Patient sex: M
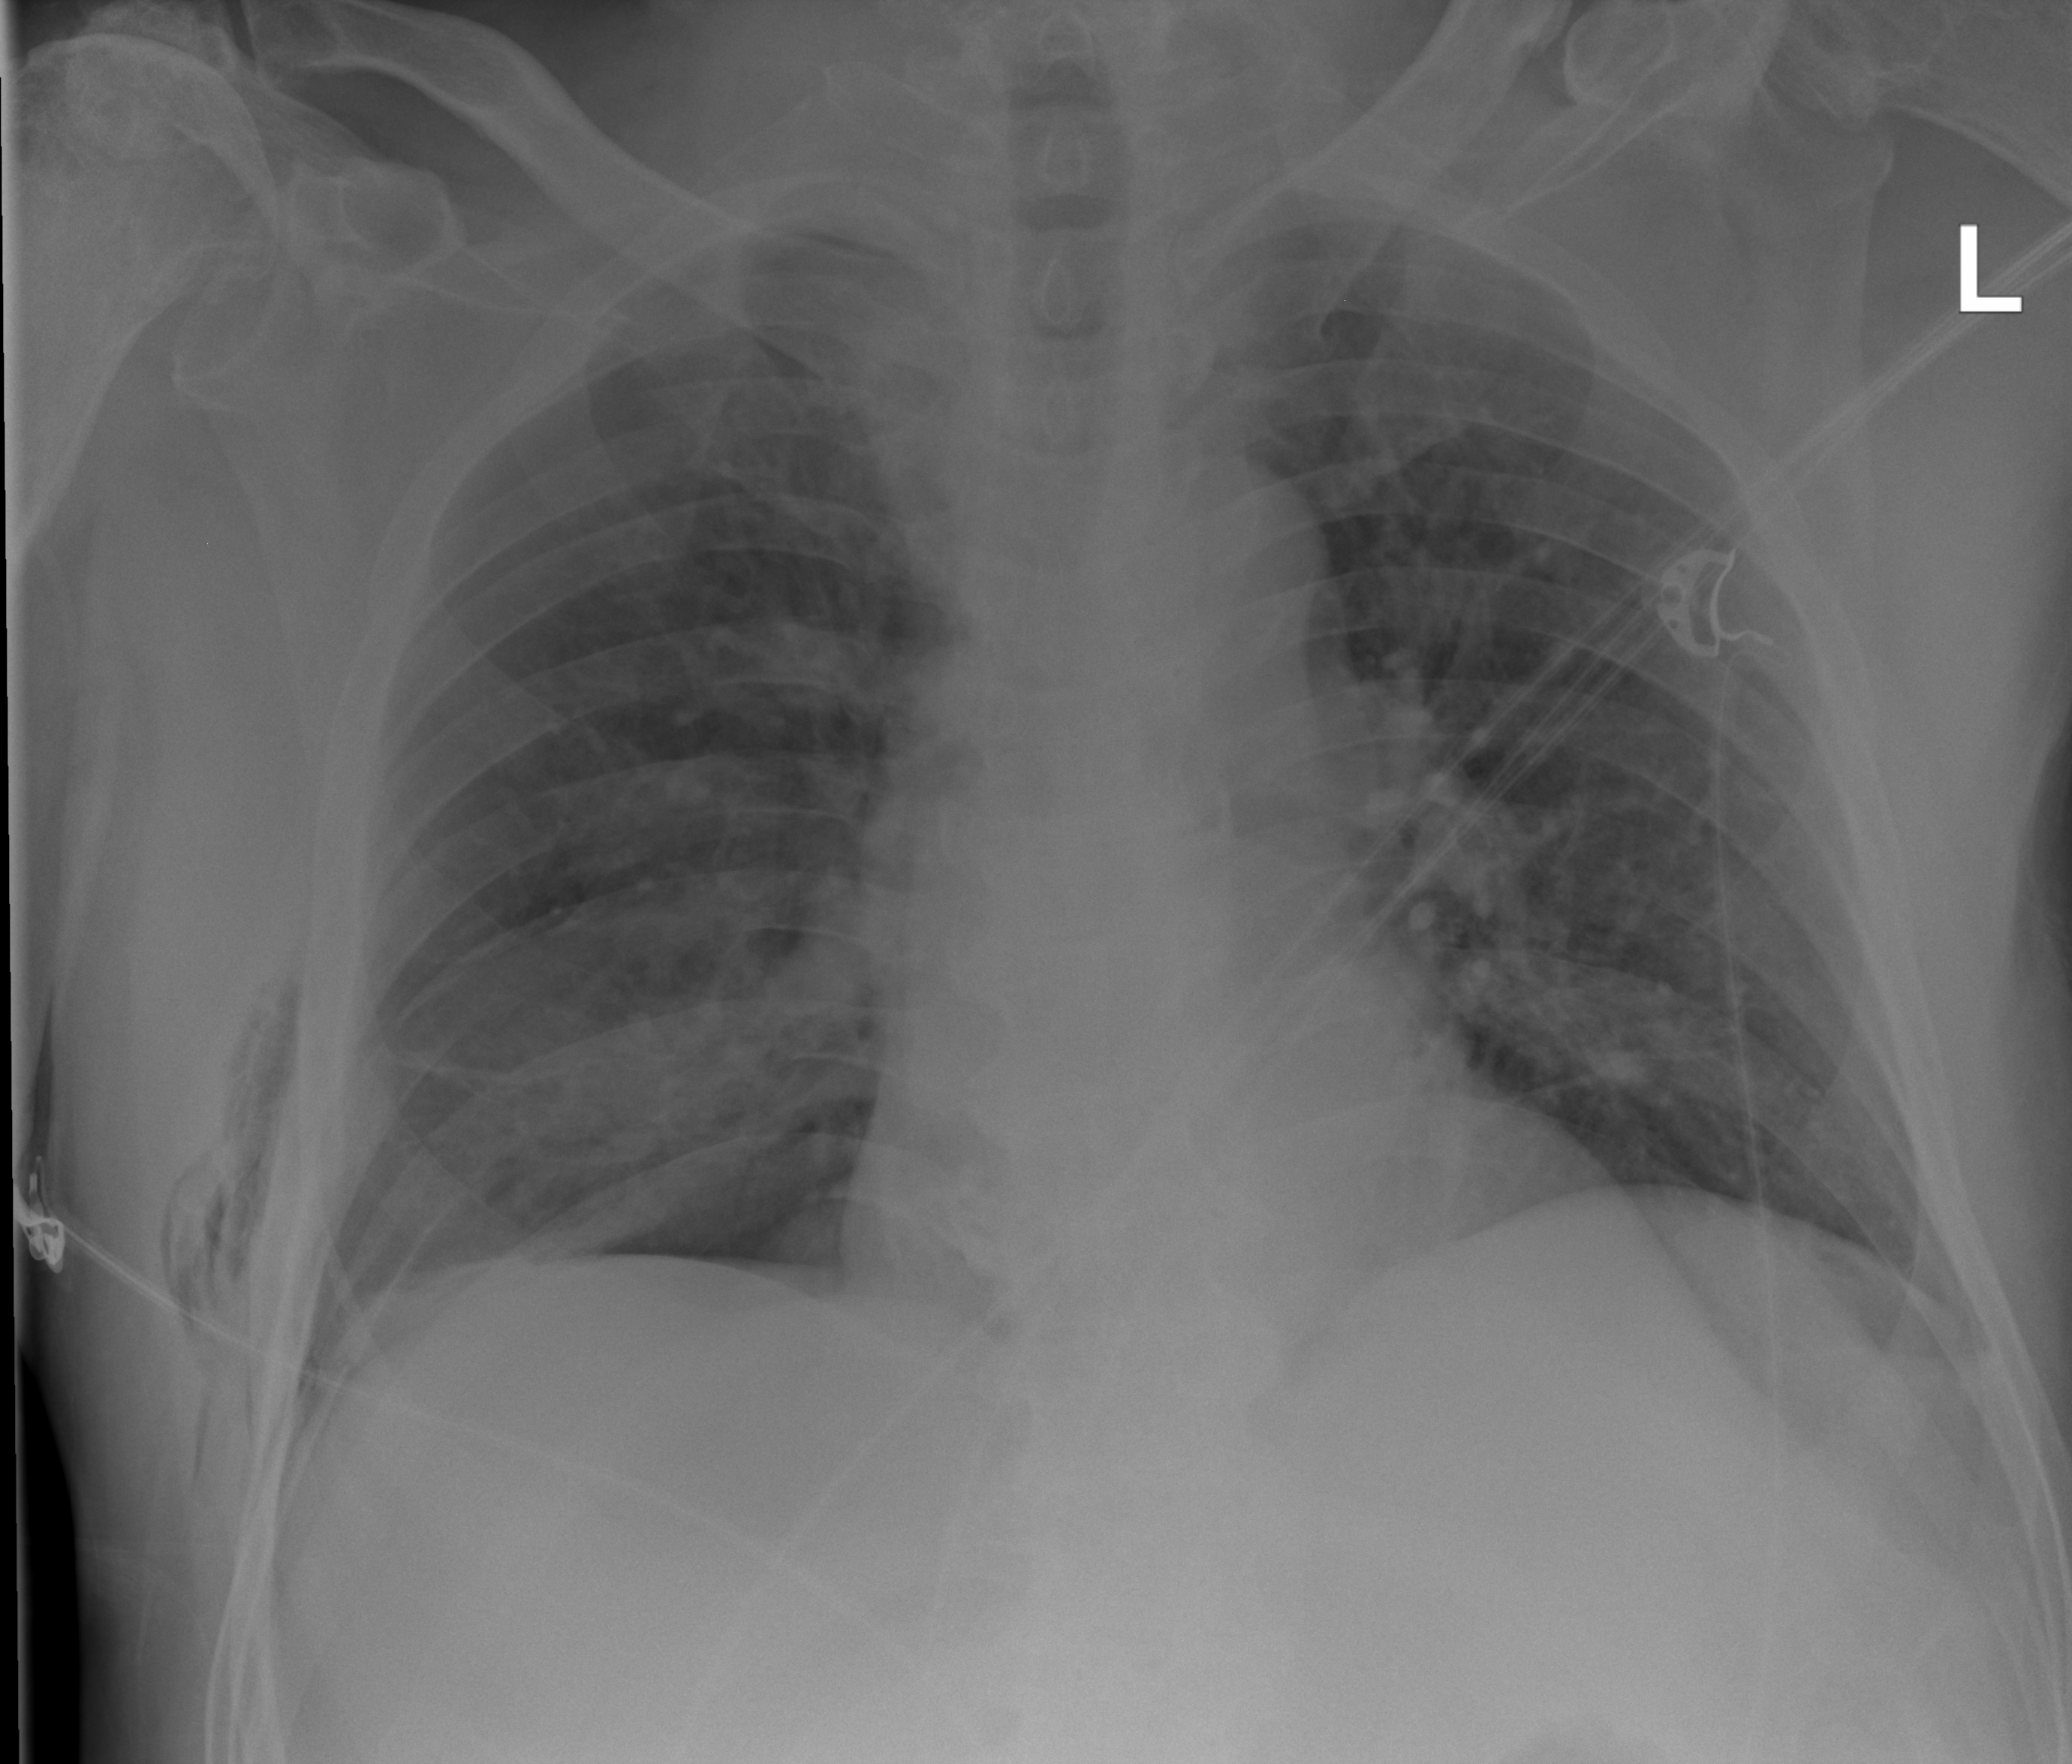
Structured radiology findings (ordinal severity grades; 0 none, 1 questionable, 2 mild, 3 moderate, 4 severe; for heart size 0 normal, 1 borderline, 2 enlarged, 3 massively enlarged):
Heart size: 0
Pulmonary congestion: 0
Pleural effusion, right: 0
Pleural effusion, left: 0
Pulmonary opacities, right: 0
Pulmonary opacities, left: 0
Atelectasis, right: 2
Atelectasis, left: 0